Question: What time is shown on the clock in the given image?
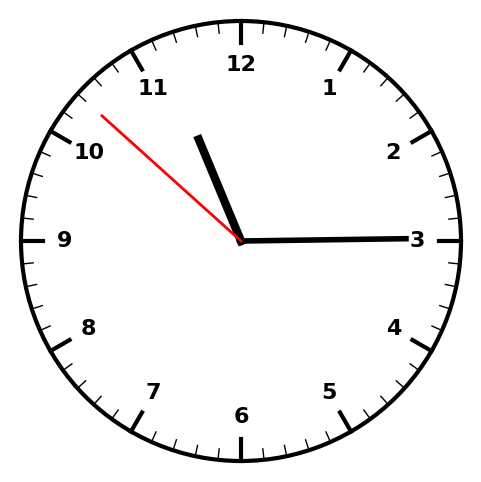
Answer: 11:14:52